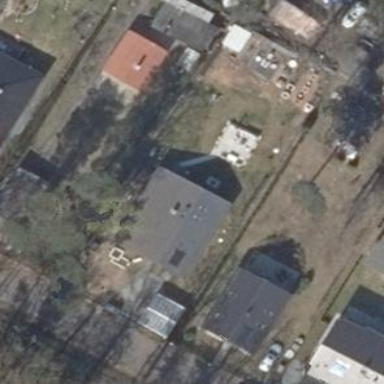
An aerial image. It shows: Simple and straightforward house.